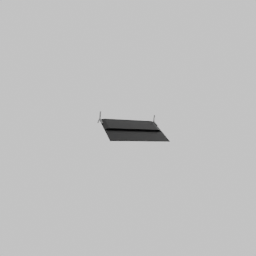
Label: electronics